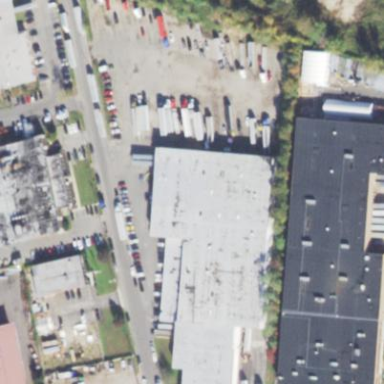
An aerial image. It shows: Commercial building.